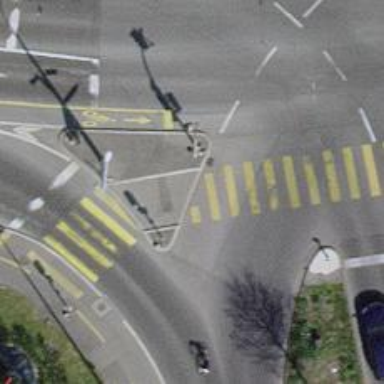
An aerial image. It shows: Kerb barrier.